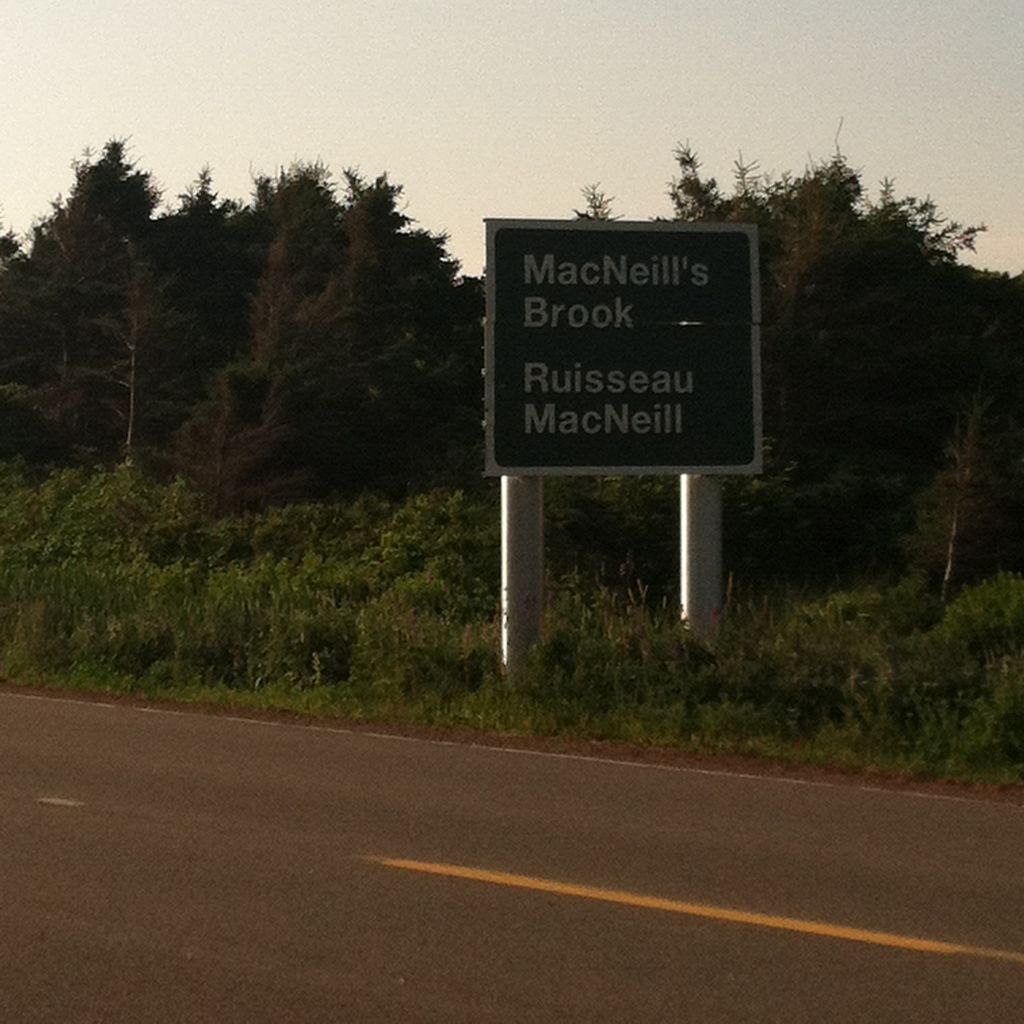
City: charlottetown